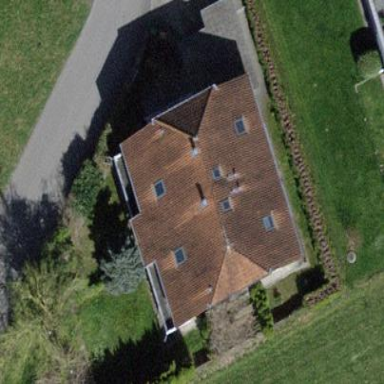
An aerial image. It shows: Building with tiled roof.